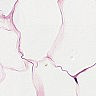
Metastatic tissue present: no